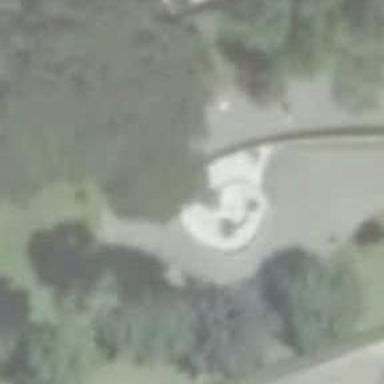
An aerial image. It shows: Memorial site with historic significance.